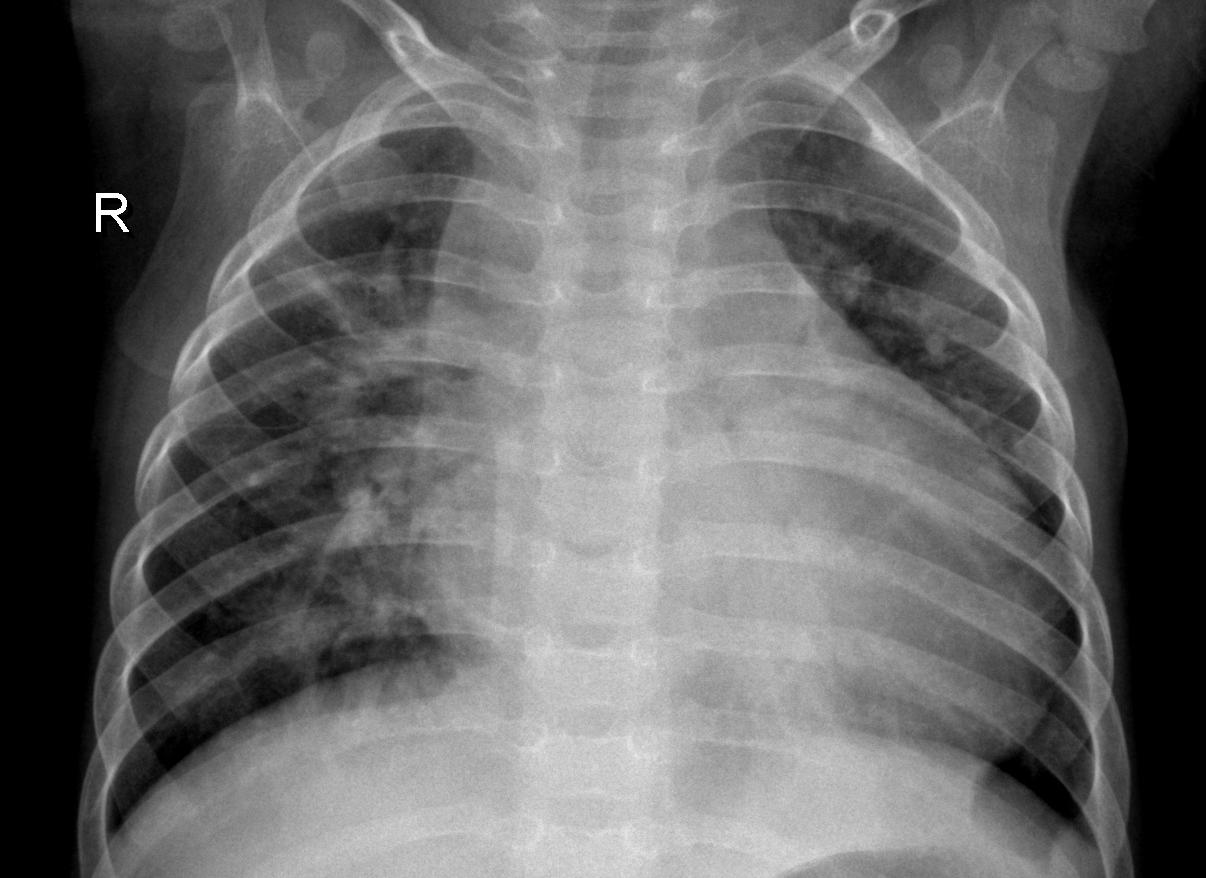
Diagnosis: PNEUMONIA